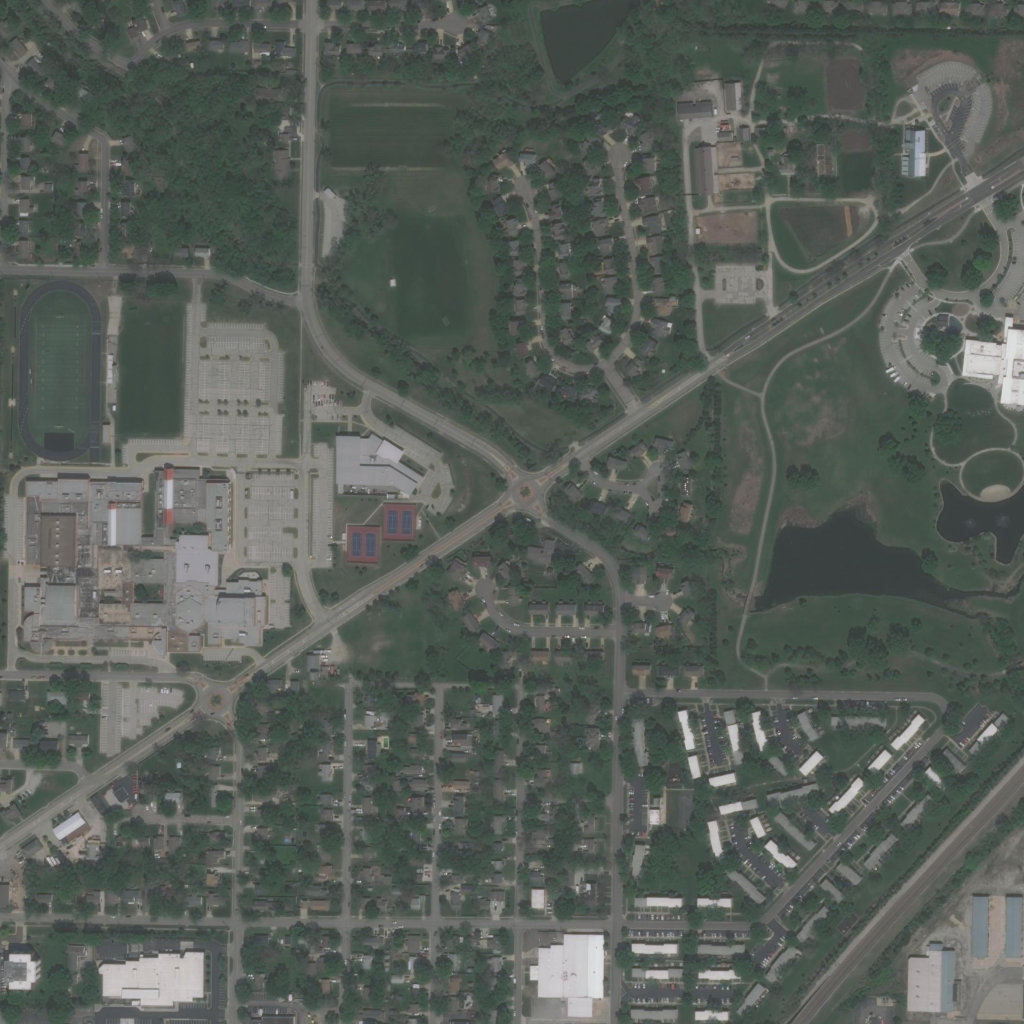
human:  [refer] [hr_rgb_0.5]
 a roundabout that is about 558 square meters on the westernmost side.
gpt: <box>[[19, 66, 22, 70, 0]]</box>

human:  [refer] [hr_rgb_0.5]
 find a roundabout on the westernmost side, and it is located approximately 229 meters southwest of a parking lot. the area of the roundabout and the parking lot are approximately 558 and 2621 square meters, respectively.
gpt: <box>[[19, 66, 22, 70, 0]]</box>

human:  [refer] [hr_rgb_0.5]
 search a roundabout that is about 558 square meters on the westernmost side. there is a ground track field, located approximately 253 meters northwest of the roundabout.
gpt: <box>[[19, 66, 22, 70, 0]]</box>